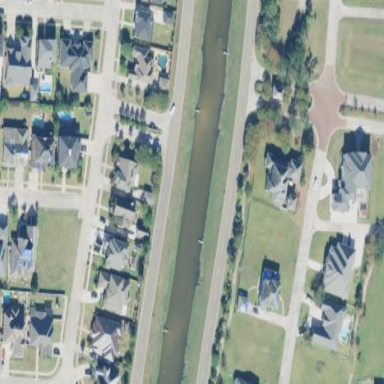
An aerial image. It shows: Canal with water flowing through it.